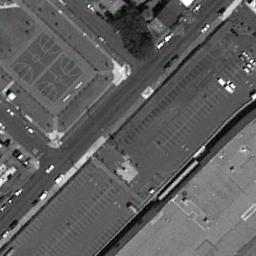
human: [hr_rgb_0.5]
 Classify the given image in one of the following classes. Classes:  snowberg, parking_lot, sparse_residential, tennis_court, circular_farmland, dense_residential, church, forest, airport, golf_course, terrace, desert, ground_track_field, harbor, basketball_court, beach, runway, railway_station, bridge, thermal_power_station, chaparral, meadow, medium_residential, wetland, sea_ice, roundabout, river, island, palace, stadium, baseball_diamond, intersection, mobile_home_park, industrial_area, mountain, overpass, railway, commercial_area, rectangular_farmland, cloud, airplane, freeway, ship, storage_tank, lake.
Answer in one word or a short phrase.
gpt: basketball_court